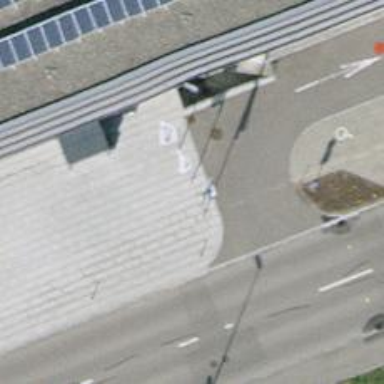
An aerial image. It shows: Flagpole which is man-made.